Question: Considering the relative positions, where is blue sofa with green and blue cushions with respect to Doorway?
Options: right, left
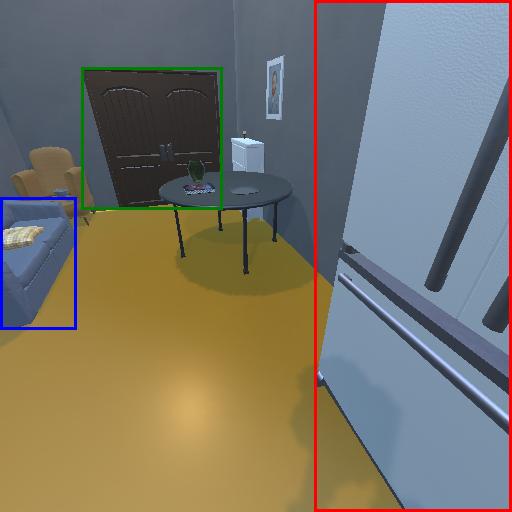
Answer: right